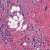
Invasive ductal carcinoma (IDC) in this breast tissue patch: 1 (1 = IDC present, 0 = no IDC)